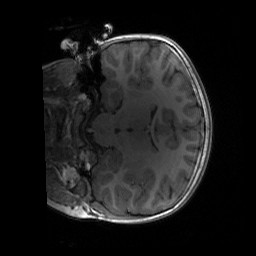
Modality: T1w
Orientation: coronal
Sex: female
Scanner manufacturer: siemens
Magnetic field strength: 3 T
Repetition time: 1.9 s
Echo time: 0.00243 s